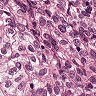
Metastatic tissue present: yes